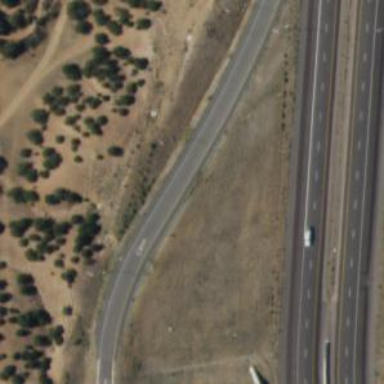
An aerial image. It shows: Trunk link highway with asphalt surface.